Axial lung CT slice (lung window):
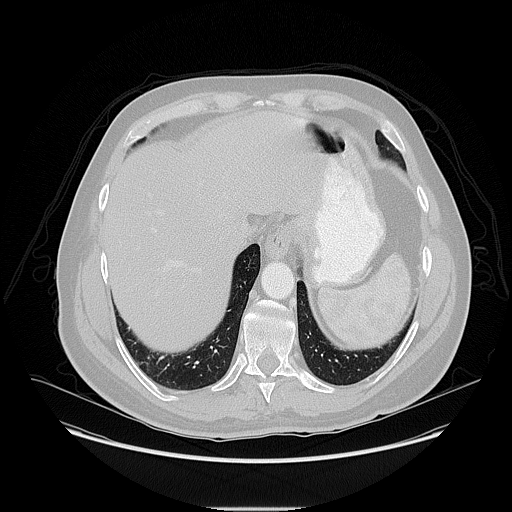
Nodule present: no